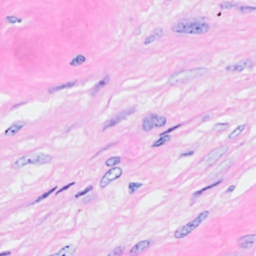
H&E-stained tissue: Breast